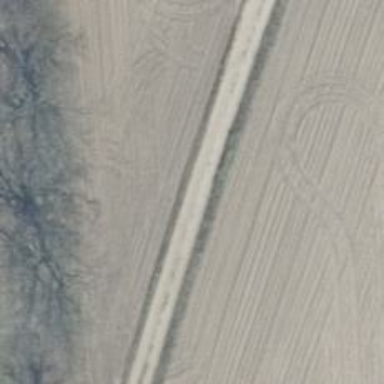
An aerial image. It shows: Track with sand surface of grade3 quality.